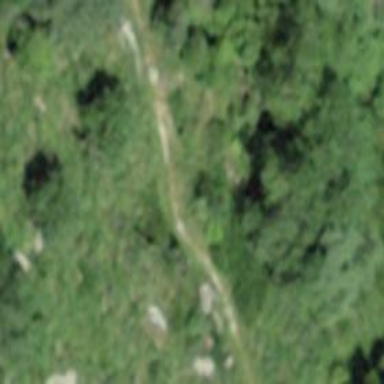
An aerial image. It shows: Path on the ground.